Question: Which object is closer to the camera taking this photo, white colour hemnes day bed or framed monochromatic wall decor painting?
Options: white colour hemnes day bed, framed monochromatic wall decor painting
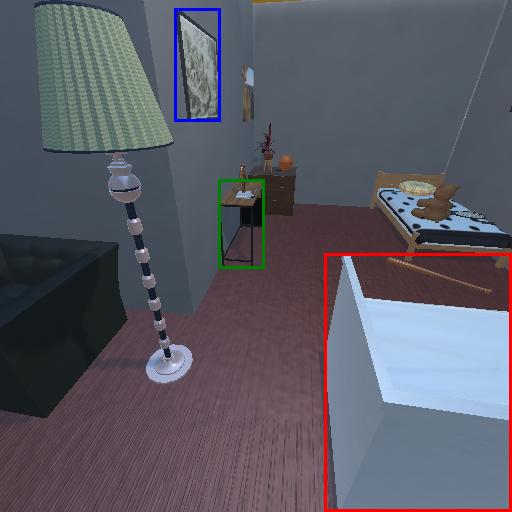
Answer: white colour hemnes day bed